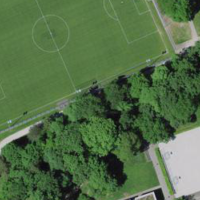
EUNIS habitat code: 25
Species observed at this site:
Acer campestre